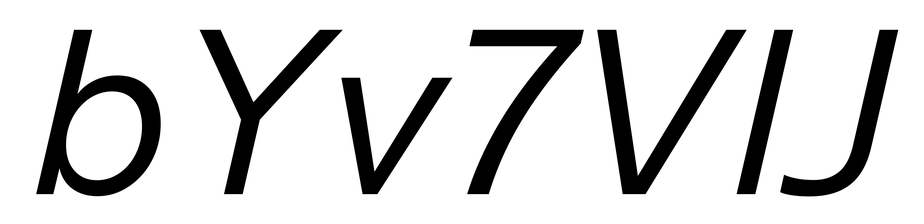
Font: InstrumentSans-Italic_Italic